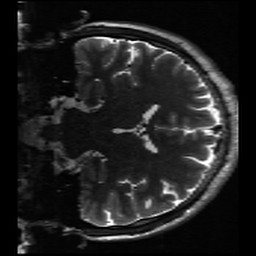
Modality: inplaneT2
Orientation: coronal